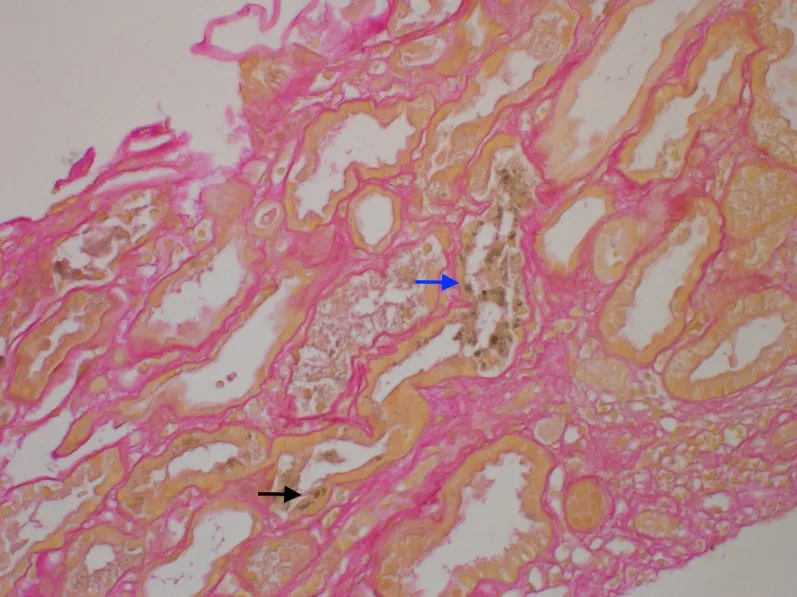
Light microscopy of renal biopsies stained with hematoxylin and eosin and showing bile casts with sclerotic glomeruli. Mild interstitial fibrosis and tubular atrophy are present, involving 10% of the cortical surface (grade 1 IFTA). Intratubular green-tinged casts (blue arrow) are present. Green pigment is also seen within the proximal tubular epithelium cytoplasm (black arrow). IFTA, interstitial fibrosis and tubular atrophy.
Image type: pathology (h&e)